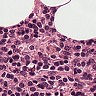
Metastatic tissue present: no